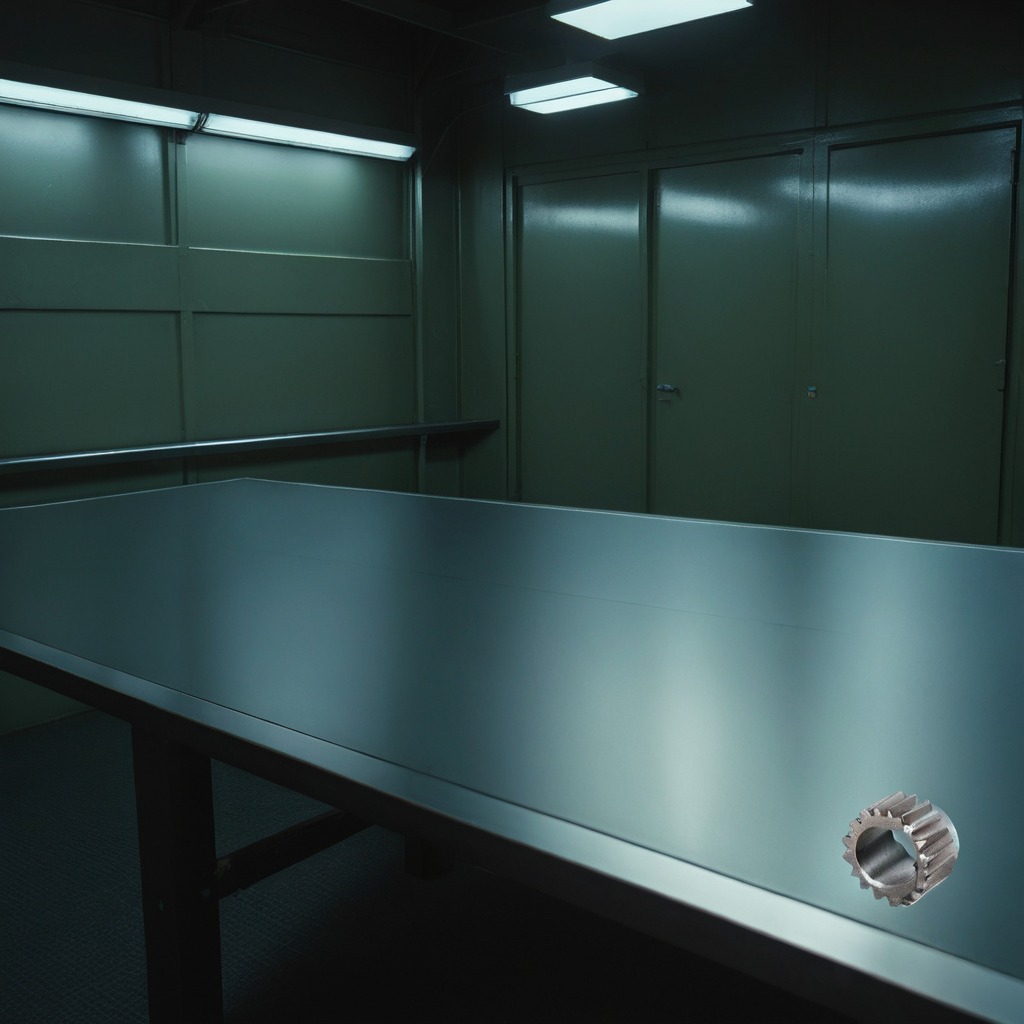
A steel gear with teeth lies on the table in a railway signal maintenance room.